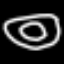
Label: donut